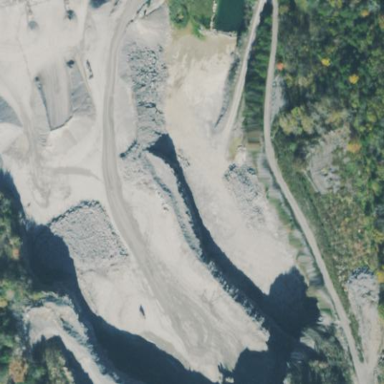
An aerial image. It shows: Quarry rich in limestone aggregates.